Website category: book
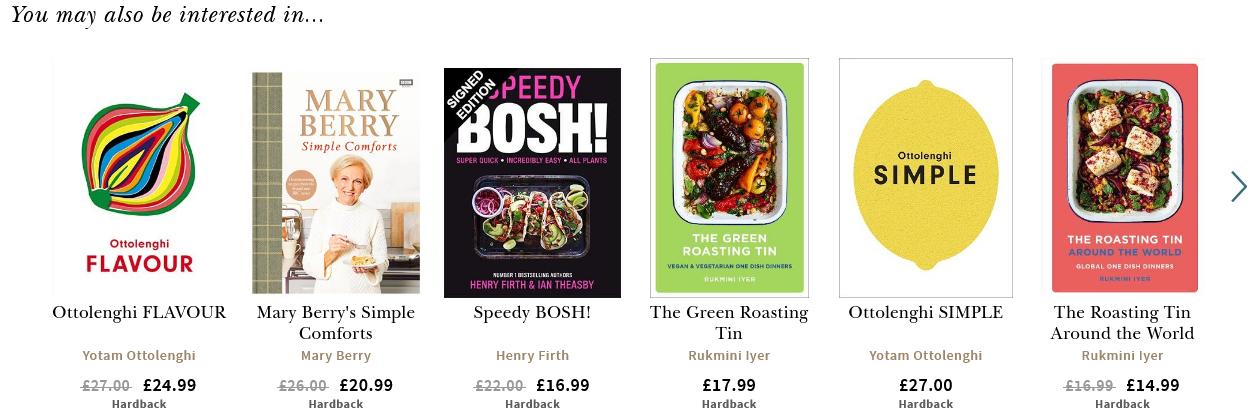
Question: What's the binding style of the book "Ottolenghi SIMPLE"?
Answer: Hardback

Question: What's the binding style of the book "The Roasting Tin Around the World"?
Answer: Hardback

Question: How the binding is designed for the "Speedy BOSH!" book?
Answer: Hardback

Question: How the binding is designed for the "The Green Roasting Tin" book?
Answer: Hardback

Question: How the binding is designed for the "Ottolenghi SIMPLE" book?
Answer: Hardback

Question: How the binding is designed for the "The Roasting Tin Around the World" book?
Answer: Hardback

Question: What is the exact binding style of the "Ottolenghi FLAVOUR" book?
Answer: Hardback

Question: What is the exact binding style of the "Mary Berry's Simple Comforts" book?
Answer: Hardback

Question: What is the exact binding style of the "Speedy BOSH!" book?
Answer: Hardback

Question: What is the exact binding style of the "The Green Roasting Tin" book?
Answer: Hardback

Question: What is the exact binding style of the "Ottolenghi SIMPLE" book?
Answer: Hardback

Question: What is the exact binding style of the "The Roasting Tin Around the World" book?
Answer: Hardback

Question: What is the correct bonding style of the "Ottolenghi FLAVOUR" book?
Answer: Hardback

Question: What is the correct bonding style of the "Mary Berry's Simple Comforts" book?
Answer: Hardback

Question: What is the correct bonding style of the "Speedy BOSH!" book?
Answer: Hardback

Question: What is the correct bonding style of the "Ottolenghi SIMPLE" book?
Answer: Hardback

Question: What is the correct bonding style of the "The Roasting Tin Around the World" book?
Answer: Hardback

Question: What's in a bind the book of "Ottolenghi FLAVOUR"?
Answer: Hardback

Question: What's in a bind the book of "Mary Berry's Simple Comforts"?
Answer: Hardback

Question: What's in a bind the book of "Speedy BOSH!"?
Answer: Hardback

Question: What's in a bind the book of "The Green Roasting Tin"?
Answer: Hardback

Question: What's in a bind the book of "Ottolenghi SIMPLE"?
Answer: Hardback

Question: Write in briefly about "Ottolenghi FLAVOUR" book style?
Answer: Hardback

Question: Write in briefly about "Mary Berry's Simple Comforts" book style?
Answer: Hardback

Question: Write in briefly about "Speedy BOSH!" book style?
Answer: Hardback

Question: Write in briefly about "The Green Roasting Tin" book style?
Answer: Hardback

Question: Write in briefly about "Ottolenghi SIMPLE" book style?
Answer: Hardback

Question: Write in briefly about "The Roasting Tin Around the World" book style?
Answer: Hardback

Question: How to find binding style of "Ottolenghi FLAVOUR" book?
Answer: Hardback

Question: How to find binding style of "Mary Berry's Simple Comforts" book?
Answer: Hardback

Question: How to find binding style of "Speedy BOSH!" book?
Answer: Hardback

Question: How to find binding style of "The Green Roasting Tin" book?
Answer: Hardback

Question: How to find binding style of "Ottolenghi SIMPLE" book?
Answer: Hardback